Question: I need to create single pdf file from multiple images. For example, I have 12 images then pdf will generate 3 pages with consist of 4 image in single page 2 images in a row.
So, is there any dll, sample I can use to generate pdf from images?
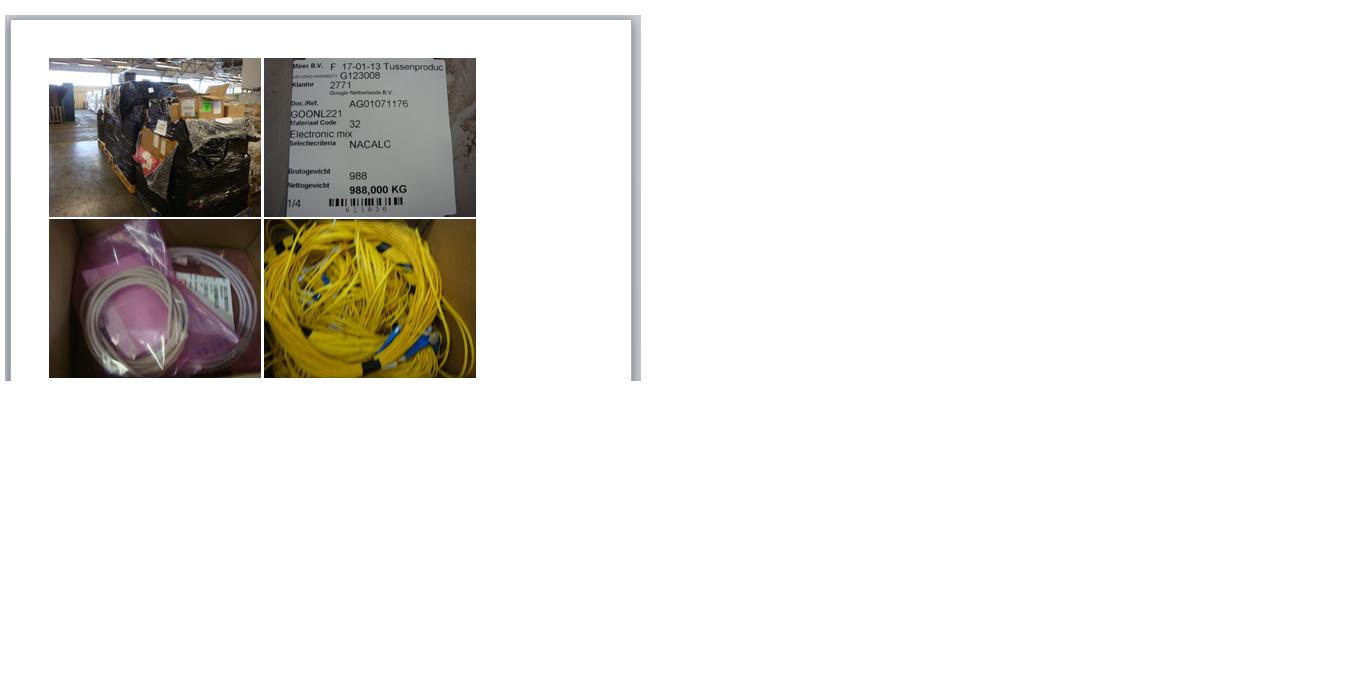
Answer: Thanks, I have used table to create 6 images on one page in pdf.
'''
Public Function CreatePDF(images As System.Collections.Generic.List(Of Byte())) As String
Dim PDFGeneratePath = Server.MapPath("../images/pdfimages/")
Dim FileName = "attachmentpdf-" & DateTime.Now.Ticks & ".pdf"
If images.Count >= 1 Then
Dim document As New Document(PageSize.LETTER)
Try
' Create pdfimages directory in images folder.
If (Not Directory.Exists(PDFGeneratePath)) Then
Directory.CreateDirectory(PDFGeneratePath)
End If
' we create a writer that listens to the document
' and directs a PDF-stream to a file
PdfWriter.GetInstance(document, New FileStream(PDFGeneratePath & FileName, FileMode.Create))
' opens up the document
document.Open()
' Add metadata to the document. This information is visible when viewing the
' Set images in table
Dim imageTable As New PdfPTable(2)
imageTable.DefaultCell.Border = Rectangle.NO_BORDER
imageTable.DefaultCell.HorizontalAlignment = Element.ALIGN_CENTER
For ImageIndex As Integer = 0 To images.Count - 1
If (images(ImageIndex) IsNot Nothing) AndAlso (images(ImageIndex).Length > 0) Then
Dim pic As iTextSharp.text.Image = iTextSharp.text.Image.GetInstance(SRS.Utility.Utils.ByteArrayToImage(images(ImageIndex)), System.Drawing.Imaging.ImageFormat.Jpeg)
' Setting image resolution
If pic.Height > pic.Width Then
Dim percentage As Single = 0.0F
percentage = 400 / pic.Height
pic.ScalePercent(percentage * 100)
Else
Dim percentage As Single = 0.0F
percentage = 240 / pic.Width
pic.ScalePercent(percentage * 100)
End If
pic.Border = iTextSharp.text.Rectangle.BOX
pic.BorderColor = iTextSharp.text.BaseColor.BLACK
pic.BorderWidth = 3.0F
imageTable.AddCell(pic)
End If
If ((ImageIndex + 1) Mod 6 = 0) Then
document.Add(imageTable)
document.NewPage()
imageTable = New PdfPTable(2)
imageTable.DefaultCell.Border = Rectangle.NO_BORDER
imageTable.DefaultCell.HorizontalAlignment = Element.ALIGN_CENTER
End If
If (ImageIndex = (images.Count - 1)) Then
imageTable.AddCell(String.Empty)
document.Add(imageTable)
document.NewPage()
End If
Next
Catch ex As Exception
Throw ex
Finally
' Close the document object
' Clean up
document.Close()
document = Nothing
End Try
End If
Return PDFGeneratePath & FileName
End Function
'''